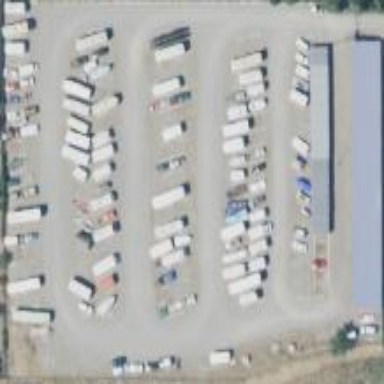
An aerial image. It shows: Retail area with storage rental shop.